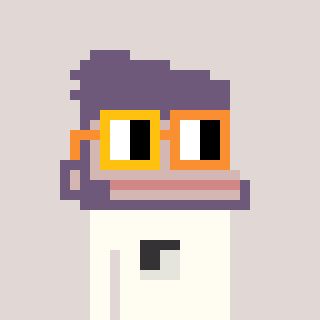
a pixel art character with square yellow and orange glasses, a ape-shaped head and a grayscale-colored body on a warm background